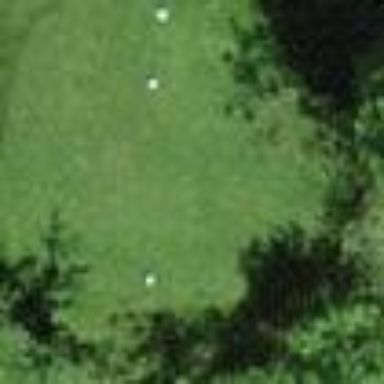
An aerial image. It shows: Grassy area designated as golf tee.